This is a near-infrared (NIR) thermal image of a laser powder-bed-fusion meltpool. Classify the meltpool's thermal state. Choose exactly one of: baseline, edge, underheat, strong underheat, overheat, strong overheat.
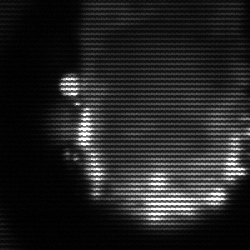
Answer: baseline